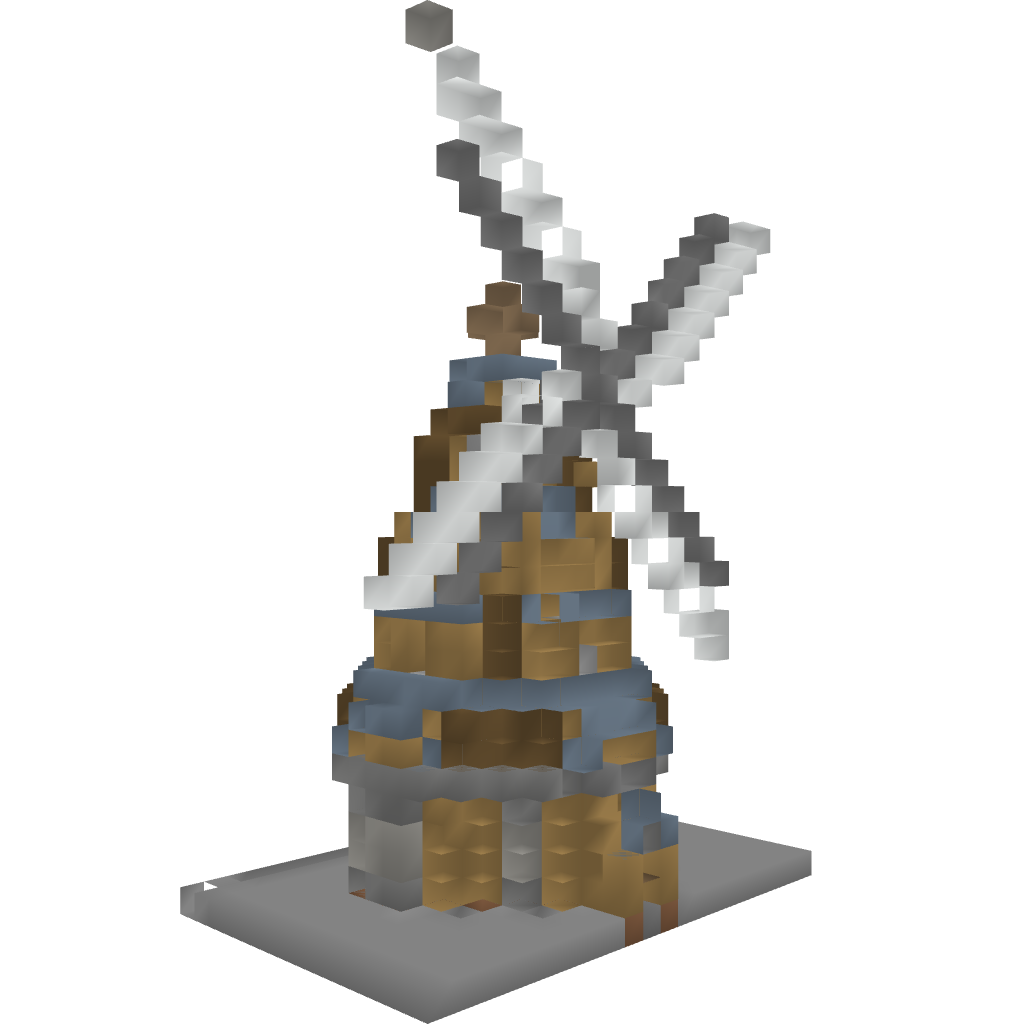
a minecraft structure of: Windmill 2